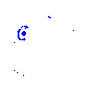
Particle: pion